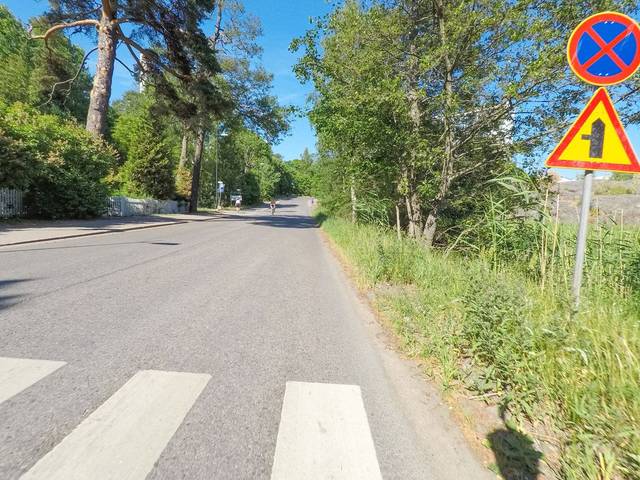
Region: Finland
Coordinates: 60.187, 24.902